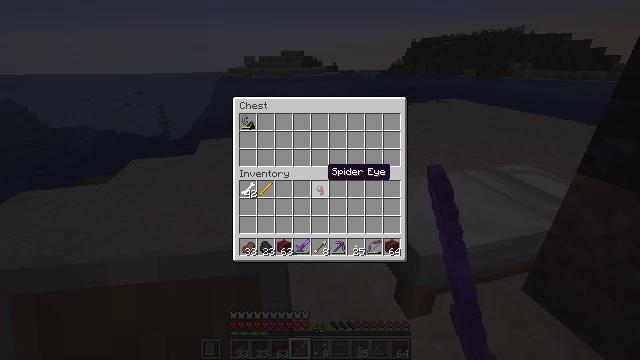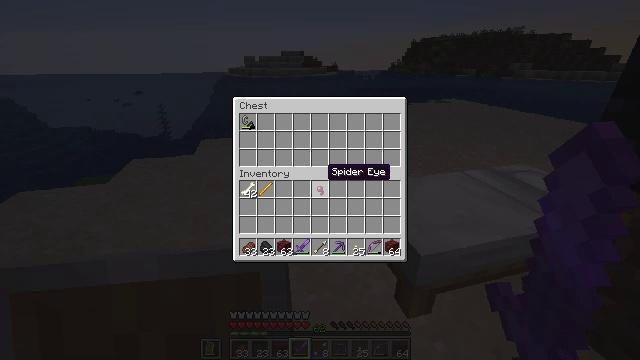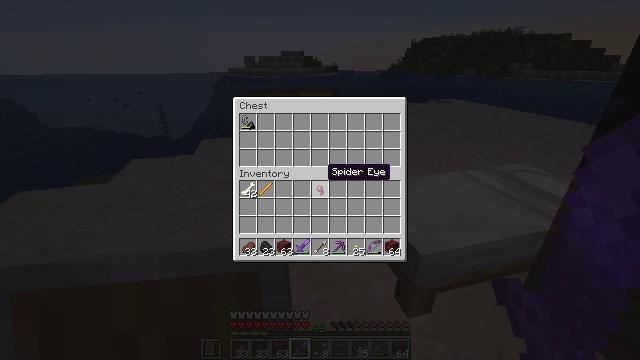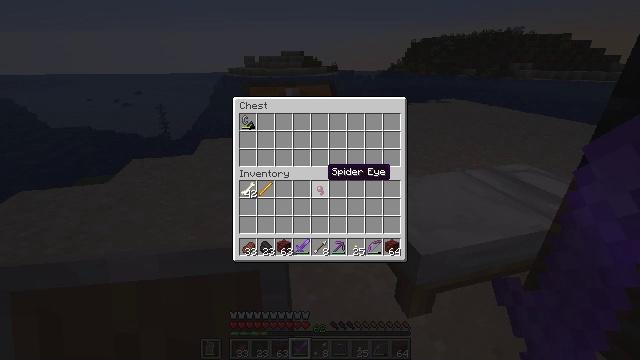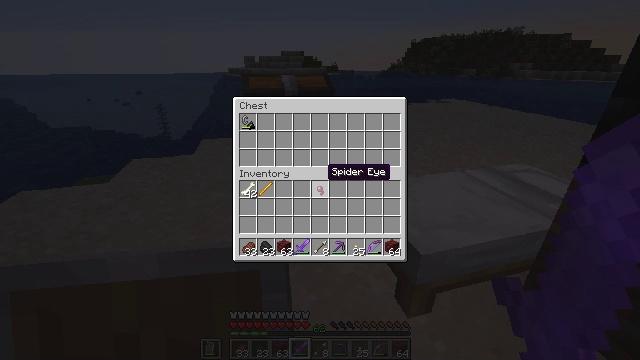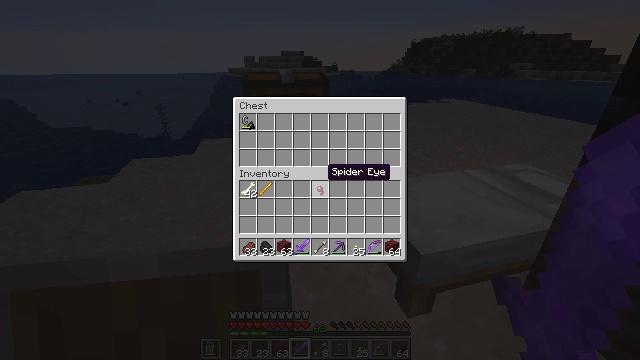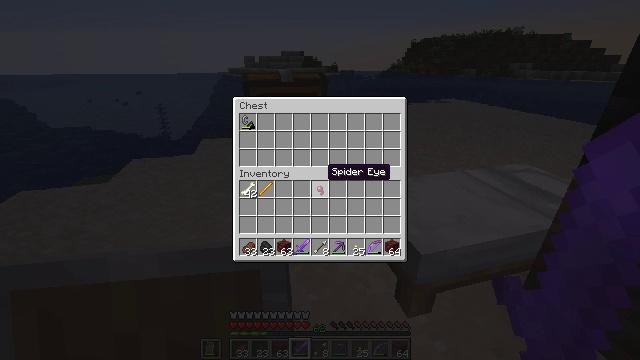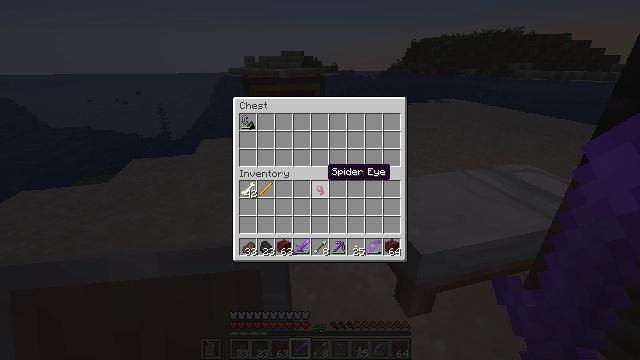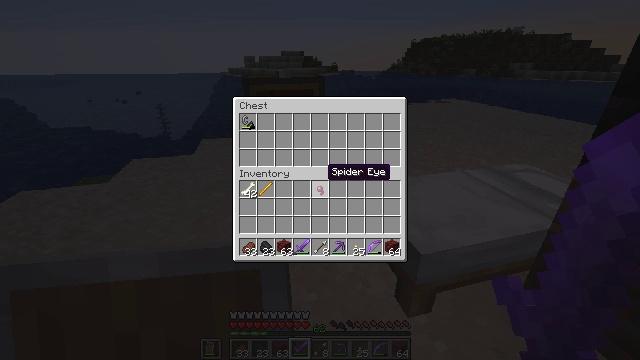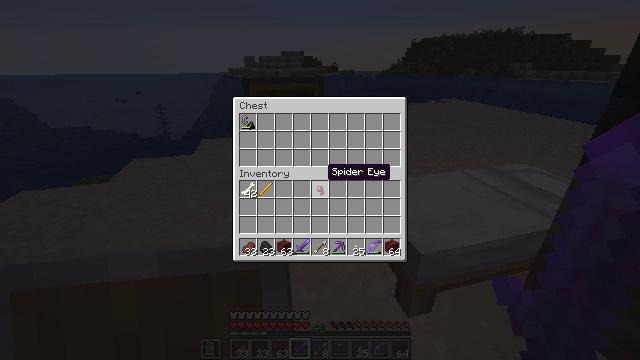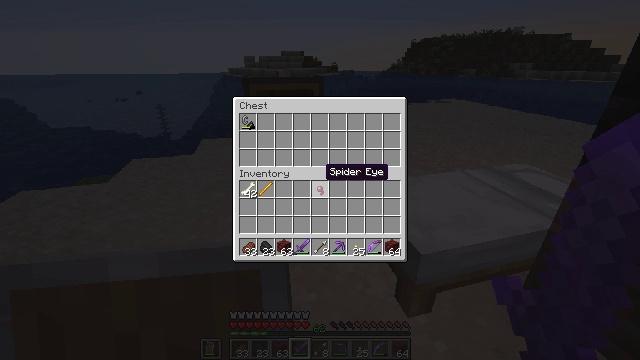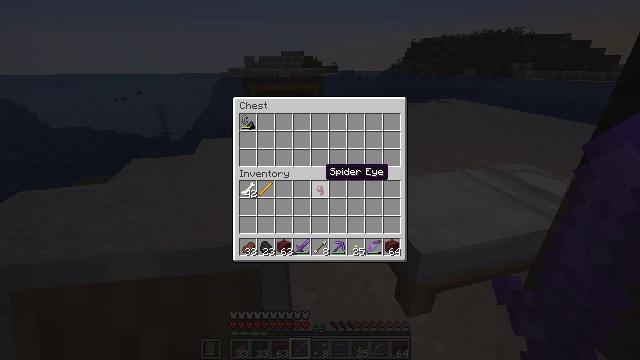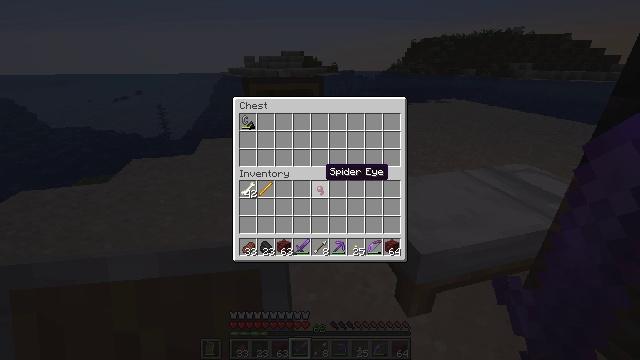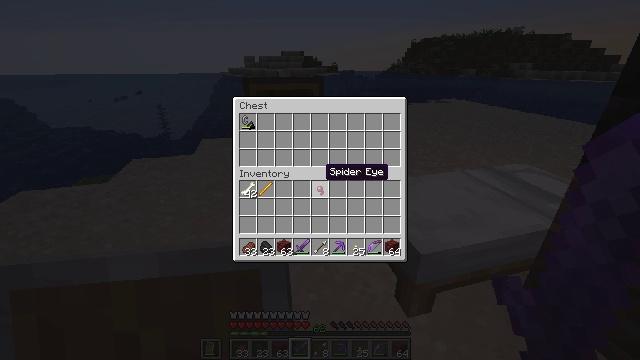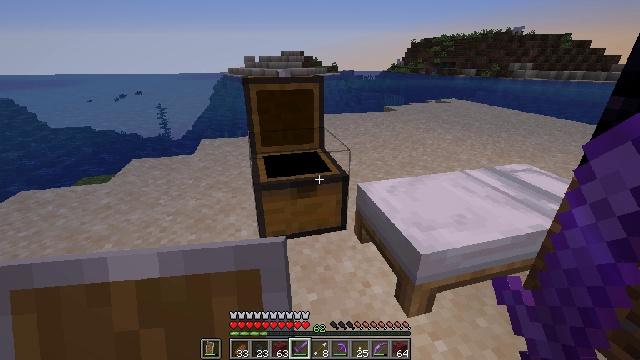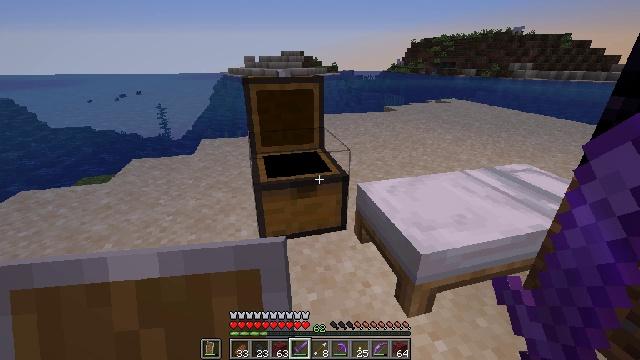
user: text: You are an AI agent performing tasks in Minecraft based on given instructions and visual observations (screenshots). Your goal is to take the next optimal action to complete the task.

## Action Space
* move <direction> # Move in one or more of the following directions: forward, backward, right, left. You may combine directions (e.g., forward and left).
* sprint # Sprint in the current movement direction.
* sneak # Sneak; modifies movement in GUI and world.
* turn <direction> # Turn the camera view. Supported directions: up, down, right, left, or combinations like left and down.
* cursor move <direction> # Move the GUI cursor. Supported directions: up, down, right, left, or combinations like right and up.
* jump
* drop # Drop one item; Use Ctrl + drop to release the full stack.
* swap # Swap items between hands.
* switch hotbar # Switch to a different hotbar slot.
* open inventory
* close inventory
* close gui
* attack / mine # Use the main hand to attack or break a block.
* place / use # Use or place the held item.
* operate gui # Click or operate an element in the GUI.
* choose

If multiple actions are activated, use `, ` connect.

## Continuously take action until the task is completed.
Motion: motion action
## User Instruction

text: Combine the necessary materials to craft an ender eye.
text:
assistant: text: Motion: no_op
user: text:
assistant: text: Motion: no_op
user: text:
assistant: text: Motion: no_op
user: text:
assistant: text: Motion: no_op
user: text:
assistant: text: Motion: no_op
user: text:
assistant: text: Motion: sneak
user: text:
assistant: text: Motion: sneak
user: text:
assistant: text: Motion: sneak
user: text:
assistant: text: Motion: sneak
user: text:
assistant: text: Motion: sneak
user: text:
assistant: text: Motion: sneak
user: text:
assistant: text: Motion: no_op
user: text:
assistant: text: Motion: no_op
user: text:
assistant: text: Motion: close inventory
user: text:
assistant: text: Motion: close inventory
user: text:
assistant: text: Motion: close inventory
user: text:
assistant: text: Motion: no_op
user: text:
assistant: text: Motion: open inventory
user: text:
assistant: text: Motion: open inventory
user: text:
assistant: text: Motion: open inventory
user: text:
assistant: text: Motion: open inventory
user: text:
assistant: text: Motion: no_op
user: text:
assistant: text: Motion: no_op
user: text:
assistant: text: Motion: no_op
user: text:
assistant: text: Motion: no_op
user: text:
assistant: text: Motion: no_op
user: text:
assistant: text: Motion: no_op
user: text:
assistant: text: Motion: no_op
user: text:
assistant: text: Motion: turn right
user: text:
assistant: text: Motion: no_op